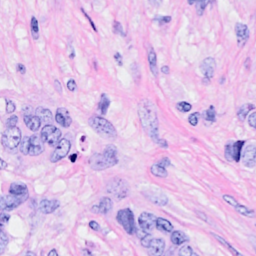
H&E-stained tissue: Breast